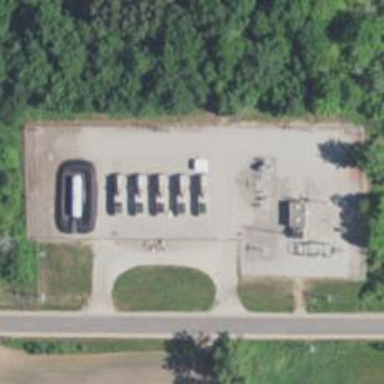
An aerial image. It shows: Generator for power supply.